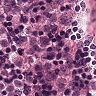
Metastatic tissue present: yes